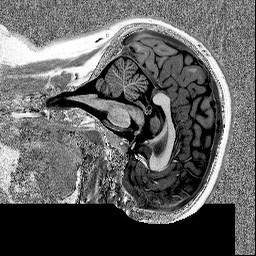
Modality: MP2RAGE
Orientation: sagittal
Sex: female